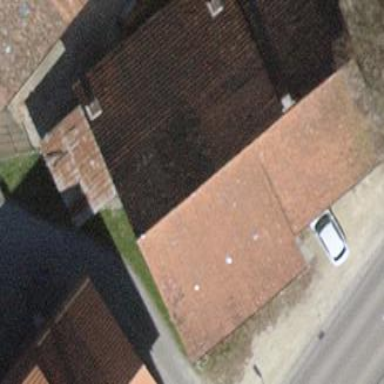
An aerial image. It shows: Building with tiled roof.